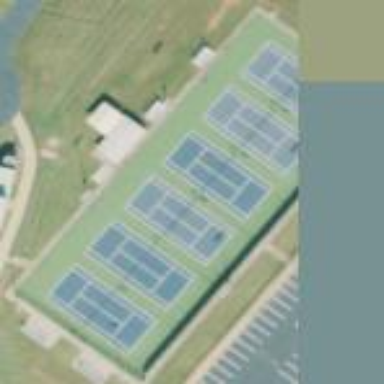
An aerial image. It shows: Tennis court in leisure pitch.